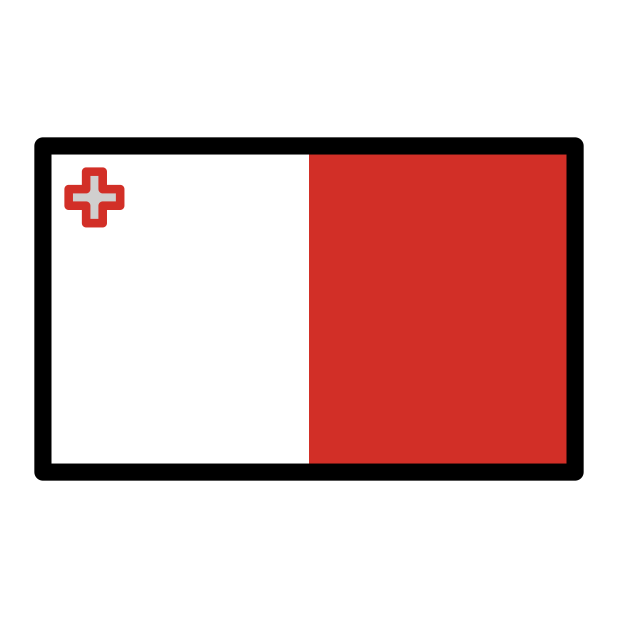
flag: Malta